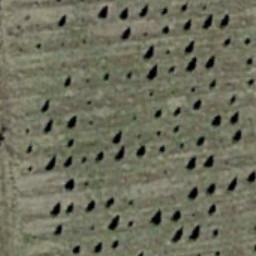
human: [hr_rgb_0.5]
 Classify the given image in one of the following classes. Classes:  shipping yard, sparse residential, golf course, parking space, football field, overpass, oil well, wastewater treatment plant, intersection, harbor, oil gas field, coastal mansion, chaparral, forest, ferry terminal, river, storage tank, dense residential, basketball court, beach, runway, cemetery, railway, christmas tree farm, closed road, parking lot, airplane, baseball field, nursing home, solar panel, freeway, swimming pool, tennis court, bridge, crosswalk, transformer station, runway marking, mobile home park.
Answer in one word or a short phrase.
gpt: christmas tree farm